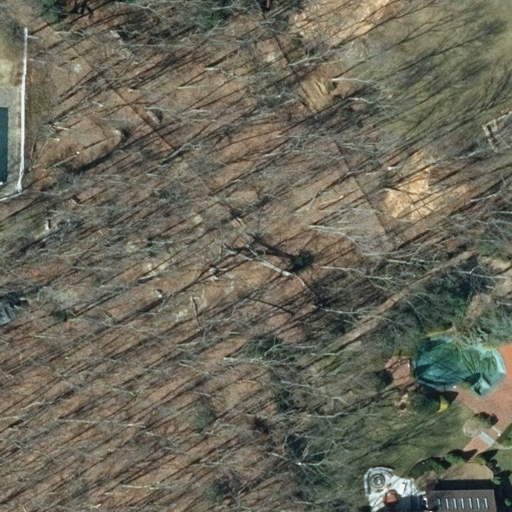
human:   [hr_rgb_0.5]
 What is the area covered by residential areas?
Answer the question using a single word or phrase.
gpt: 10637m2

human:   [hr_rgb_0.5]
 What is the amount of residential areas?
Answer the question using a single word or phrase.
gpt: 1

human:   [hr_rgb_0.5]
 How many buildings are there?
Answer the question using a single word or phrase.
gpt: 1

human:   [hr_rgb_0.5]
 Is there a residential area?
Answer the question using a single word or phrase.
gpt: yes

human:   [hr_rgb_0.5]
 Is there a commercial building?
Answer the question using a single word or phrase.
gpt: no

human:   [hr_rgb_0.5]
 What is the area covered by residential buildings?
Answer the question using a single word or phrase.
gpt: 76m2

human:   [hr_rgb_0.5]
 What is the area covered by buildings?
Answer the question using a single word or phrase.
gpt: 76m2

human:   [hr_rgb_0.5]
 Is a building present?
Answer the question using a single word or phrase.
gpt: yes

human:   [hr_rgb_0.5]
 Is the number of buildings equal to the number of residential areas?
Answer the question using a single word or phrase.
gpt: yes

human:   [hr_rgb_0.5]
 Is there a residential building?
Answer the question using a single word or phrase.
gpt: yes

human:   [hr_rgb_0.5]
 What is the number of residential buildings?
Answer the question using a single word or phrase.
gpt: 1

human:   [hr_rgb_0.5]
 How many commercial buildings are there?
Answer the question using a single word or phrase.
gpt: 0

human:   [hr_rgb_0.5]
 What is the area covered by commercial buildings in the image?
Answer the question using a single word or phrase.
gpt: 0m2

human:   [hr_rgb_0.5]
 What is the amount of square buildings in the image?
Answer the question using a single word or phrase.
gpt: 0

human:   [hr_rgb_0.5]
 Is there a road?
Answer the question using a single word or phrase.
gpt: no

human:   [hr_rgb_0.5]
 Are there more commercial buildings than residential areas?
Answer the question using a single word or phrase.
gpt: no

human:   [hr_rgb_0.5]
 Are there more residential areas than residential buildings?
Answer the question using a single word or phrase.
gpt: no

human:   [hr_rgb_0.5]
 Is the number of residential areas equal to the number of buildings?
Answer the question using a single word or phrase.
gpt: yes

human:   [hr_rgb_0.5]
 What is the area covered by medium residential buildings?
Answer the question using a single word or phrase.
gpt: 0m2

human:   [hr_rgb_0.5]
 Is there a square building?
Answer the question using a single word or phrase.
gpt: no

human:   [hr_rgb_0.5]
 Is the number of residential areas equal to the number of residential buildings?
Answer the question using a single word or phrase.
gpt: yes

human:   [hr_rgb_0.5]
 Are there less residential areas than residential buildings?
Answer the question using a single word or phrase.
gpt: no

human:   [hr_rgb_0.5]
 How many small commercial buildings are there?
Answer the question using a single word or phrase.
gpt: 0

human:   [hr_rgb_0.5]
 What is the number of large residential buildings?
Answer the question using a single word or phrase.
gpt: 0

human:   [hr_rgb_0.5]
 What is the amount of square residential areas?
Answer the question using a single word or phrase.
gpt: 0

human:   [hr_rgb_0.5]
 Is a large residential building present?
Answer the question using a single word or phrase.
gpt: no

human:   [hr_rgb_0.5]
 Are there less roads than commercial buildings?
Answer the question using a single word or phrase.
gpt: no

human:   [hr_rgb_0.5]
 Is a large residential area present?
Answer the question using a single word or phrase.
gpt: yes

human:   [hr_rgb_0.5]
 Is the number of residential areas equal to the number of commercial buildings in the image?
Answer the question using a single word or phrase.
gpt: no

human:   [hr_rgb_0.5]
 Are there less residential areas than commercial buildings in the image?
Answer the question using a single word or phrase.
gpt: no

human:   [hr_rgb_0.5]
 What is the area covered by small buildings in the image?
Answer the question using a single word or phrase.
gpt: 76m2

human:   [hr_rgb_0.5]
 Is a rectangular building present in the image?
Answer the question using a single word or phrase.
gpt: yes

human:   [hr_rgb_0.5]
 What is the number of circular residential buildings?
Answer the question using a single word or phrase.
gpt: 0

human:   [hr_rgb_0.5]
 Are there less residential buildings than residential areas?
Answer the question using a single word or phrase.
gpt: no

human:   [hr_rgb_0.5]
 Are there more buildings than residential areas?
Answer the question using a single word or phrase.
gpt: no

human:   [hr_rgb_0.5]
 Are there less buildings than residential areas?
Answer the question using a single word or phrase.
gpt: no

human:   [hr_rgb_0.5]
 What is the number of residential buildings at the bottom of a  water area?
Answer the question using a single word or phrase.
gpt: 0

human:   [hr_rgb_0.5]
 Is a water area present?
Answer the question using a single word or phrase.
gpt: no

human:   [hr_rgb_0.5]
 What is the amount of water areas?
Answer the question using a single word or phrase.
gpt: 0

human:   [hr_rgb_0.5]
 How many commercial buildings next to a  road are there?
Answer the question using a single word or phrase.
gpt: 0

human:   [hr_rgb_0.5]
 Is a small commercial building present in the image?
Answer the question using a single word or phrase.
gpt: no

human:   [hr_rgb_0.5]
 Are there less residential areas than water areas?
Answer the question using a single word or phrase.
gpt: no

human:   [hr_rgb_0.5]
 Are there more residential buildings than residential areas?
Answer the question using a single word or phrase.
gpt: no

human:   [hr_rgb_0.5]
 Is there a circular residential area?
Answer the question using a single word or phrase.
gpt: no

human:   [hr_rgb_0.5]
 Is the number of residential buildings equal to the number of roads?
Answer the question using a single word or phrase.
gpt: no

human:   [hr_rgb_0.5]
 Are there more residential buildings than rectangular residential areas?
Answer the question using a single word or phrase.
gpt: no

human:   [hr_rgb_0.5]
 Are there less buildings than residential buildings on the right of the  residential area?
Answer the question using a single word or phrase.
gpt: no

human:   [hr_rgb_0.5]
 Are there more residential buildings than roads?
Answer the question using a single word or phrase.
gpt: yes

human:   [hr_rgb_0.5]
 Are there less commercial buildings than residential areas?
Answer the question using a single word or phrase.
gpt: yes

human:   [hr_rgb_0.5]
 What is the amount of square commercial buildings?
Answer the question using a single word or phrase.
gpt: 0

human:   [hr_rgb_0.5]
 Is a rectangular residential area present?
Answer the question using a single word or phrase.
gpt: yes

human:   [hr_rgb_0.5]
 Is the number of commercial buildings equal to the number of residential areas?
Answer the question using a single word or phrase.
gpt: no

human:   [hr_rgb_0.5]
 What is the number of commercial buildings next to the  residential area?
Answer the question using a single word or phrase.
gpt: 0

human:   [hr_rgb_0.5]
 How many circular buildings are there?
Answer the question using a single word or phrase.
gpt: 0

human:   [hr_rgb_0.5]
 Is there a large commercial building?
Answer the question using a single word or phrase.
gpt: no

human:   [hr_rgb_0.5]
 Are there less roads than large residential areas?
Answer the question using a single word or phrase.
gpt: yes

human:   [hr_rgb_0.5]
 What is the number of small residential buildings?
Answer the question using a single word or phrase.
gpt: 1

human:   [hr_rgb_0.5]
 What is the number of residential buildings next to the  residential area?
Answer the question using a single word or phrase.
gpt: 1

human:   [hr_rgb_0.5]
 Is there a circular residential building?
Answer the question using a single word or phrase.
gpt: no

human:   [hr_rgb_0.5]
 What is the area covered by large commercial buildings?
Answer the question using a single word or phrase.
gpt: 0m2

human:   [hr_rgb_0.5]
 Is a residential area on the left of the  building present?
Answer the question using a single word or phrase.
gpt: yes

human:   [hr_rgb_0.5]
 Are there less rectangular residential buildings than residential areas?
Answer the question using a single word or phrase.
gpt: no

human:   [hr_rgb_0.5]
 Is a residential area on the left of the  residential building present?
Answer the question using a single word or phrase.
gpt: yes

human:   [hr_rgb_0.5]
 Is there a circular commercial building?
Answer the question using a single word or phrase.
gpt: no